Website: apple
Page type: store-pickup
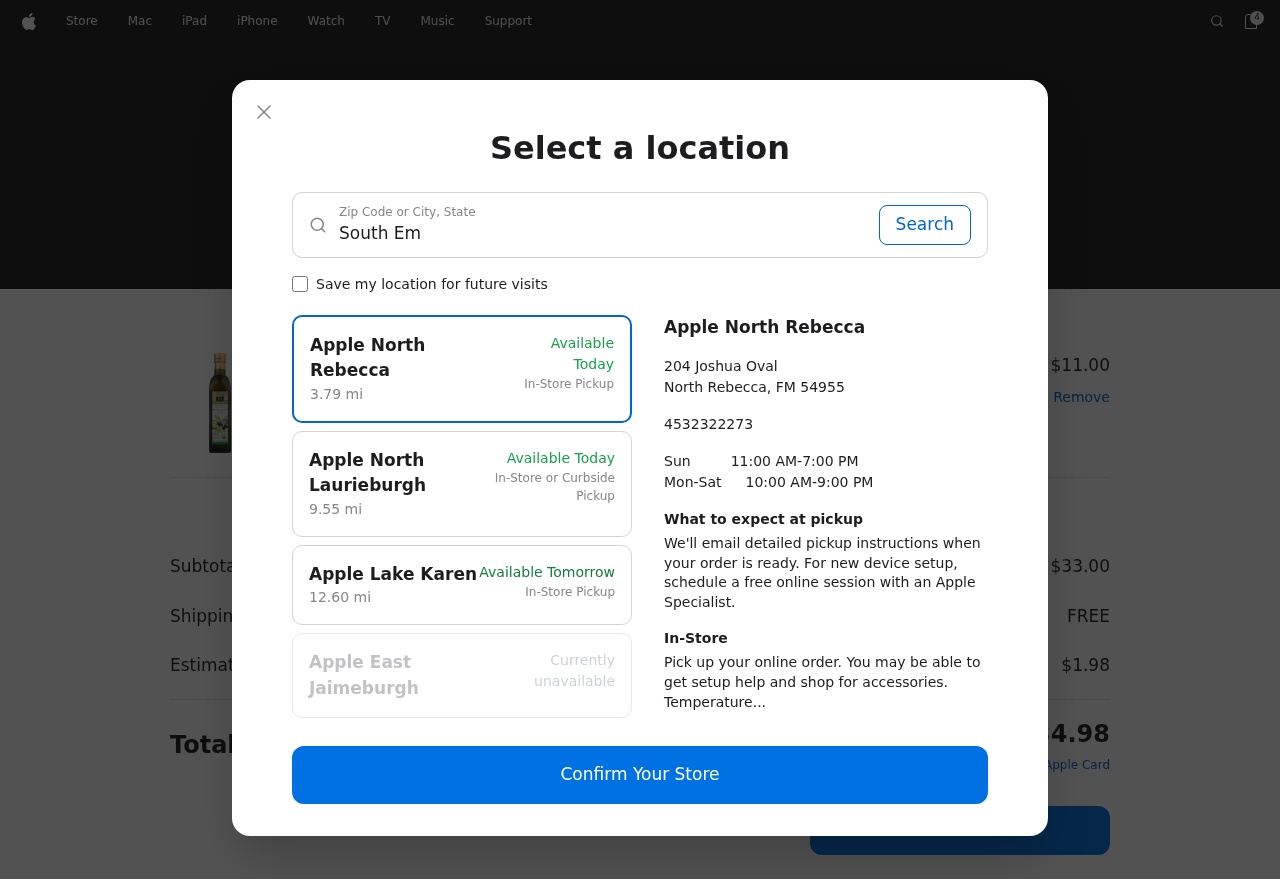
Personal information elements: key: PII_CITY_STATE
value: South Emily, FM
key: PII_LOCATION1_CITY
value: Apple North Rebecca
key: PII_LOCATION1_CITY_STATE_ZIP
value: North Rebecca, FM 54955
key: PII_LOCATION1_STREET
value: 204 Joshua Oval
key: PII_LOCATION2_CITY
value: Apple North Laurieburgh
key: PII_LOCATION3_CITY
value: Apple Lake Karen
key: PII_LOCATION4_CITY
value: Apple East Jaimeburgh
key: PII_PHONE
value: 4532322273
Product elements: key: PRODUCT1_NAME
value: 365 Everyday Value, Organic Extra Virgin Olive Oil, 100% Mediterranean Blend, 16.9 fl oz
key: PRODUCT1_PRICE
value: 11
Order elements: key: ORDER_NUM_ITEMS
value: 4
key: ORDER_TOTAL
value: $34.98
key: ORDER_SUBTOTAL
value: $33.00
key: ORDER_SHIPPING_COST
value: FREE
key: ORDER_TAX
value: $1.98
Search elements: key: SEARCH_CITY_STATE
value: South Emily, FM